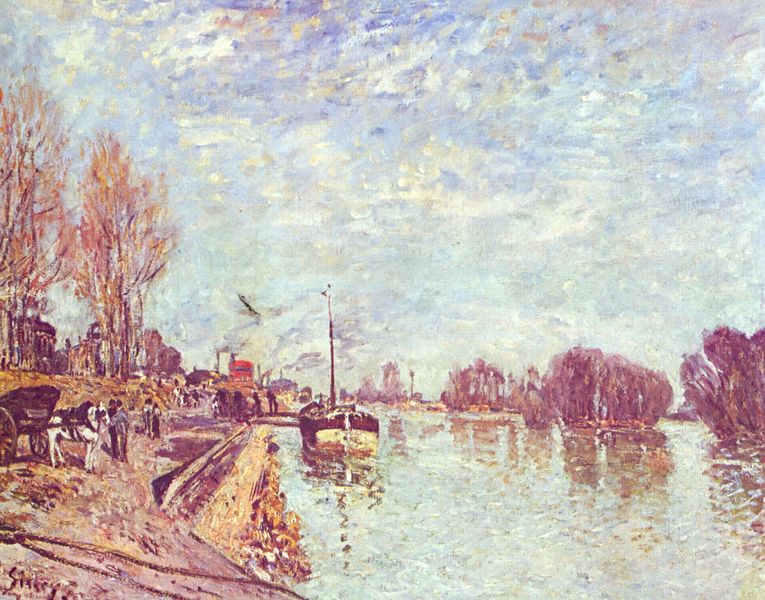
Titel: Die Seine bei Suresne
Künstler: Alfred Sisley
Institution: (Privatsammlung)
Schlagwörter: baum, blau, dunkel, himmel, mann, meer, schatten, vogel, wasser, weiß, wolken, aquarell, bäume, fluss, gelb, grün, impressionismus, landschaft, menschen, see, stadt, teich, ufer, äste, braun, frankreich, fussgänger, grau, hell, licht, männer, orange, paris, pastell, schwarz, straße, gebäude, haus, rot, weg, wolke, beige, expressionismus, signatur, spiegel, öl, bach, horizont, häuser, pappeln, spiegelung, weite, busch, büsche, kanal, pastos, rauch, sonne, sträucher, insel, pflanzen, boot, boote, handel, kahn, kamine, karren, pferd, pferde, schiff, schiffe, segel, segelboot, sommer, wellen, divisionismus, mast, pointilismus, berge, schornsteine, allee, farbe, lila, tag, violett, herbst, winter, signiert, kutsche, kutschen, treiben, van gogh, hafen, industrie, seine, wagen, masten, promenade, dampf, duktus, impressionistisch, monet, manet, reflexion, segeln, schlote, punkte, gogh, mole, priel, reflexionen, baun, sonnig, flecken, landscahft, kühl, impresionismus, seurat, sisley, spiegelungen, signac, himel, alfred sisley, spaziergänger, getupft, inseln, fuhrwerk, ufermauer, pointillismus, paul signac, postimpressionismus, impressionist, neoimpressionismus, fabriken, poinilismus, pferdekutsche, pinkte, frachtschiff, pastose malweise, ende 19. jahrhundert, fahrrinne, strücher, angelegen, imonet, poinillismus, preil, schächenwolken, sisle, spiegelunegn, sissley, 18. jahrhundert, landschaft#, jdfh